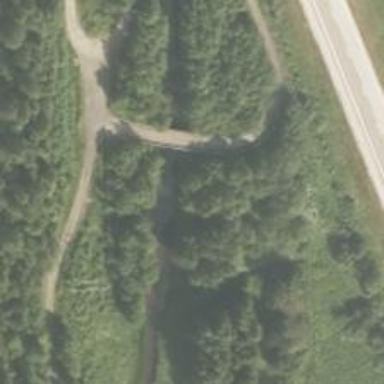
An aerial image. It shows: Track road with bridge designed for Nordic skiing.